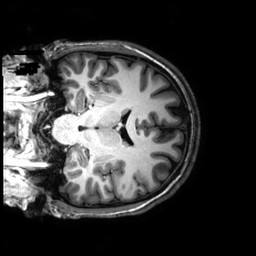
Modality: T1w
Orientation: coronal
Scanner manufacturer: philips
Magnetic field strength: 3 T
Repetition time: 0.0096 s
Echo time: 0.0046 s